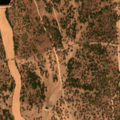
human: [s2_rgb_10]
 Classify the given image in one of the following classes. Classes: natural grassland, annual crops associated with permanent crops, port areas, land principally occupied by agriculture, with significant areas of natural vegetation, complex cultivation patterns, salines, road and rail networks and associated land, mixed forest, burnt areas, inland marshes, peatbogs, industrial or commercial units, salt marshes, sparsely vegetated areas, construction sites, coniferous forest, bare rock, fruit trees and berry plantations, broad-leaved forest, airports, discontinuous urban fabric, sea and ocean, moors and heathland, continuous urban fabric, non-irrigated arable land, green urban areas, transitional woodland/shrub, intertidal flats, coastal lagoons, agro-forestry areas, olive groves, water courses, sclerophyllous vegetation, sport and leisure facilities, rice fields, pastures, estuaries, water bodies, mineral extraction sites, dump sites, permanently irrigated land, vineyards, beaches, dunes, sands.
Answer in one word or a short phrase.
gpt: agro-forestry areas